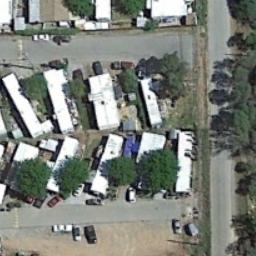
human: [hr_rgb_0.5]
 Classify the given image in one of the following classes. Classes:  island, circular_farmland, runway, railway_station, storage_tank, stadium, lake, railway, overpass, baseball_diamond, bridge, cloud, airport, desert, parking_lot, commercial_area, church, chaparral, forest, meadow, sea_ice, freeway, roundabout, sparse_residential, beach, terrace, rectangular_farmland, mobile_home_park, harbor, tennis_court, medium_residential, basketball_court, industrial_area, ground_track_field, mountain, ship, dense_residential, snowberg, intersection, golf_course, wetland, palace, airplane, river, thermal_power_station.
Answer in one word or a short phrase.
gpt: mobile_home_park